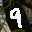
Label: 9